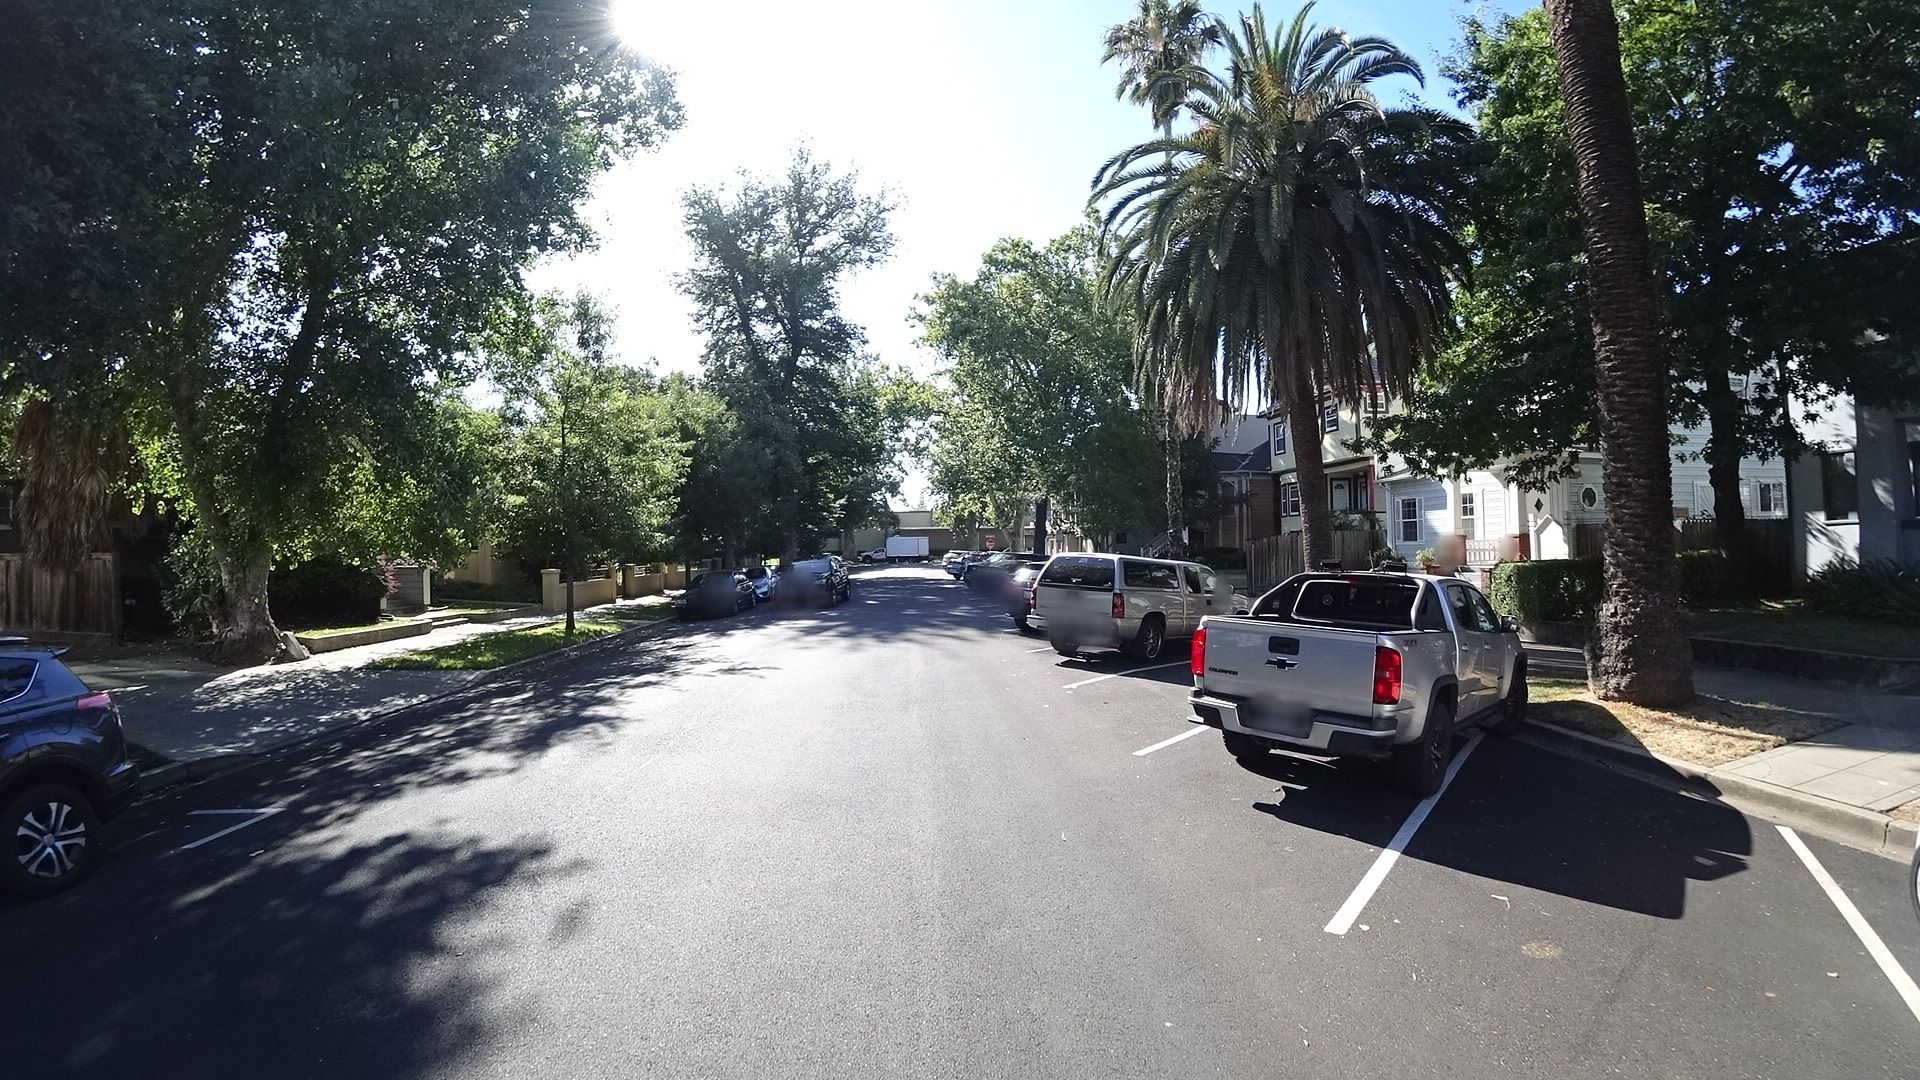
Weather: clear
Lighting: day
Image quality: good
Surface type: cycling surface
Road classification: residential
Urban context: urban centre
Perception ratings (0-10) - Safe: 7.83, Lively: 9.09, Beautiful: 9.42, Boring: 2.34, Depressing: 0.69, Wealthy: 8.98